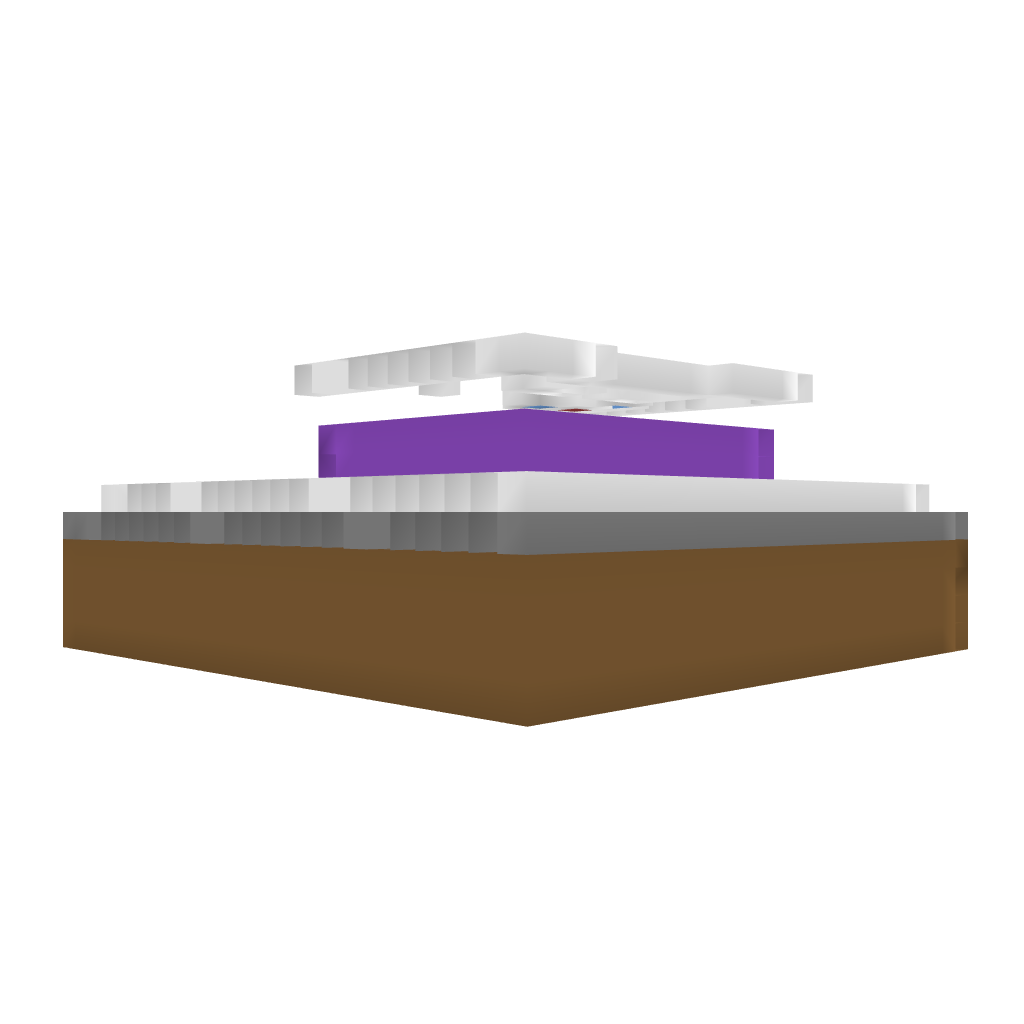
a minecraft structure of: Modern Style Bank bad low quality